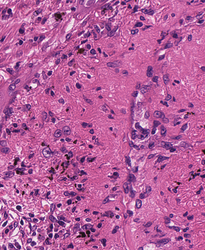
Tumor epithelial tissue: no
Tumor-associated stroma tissue: yes
Normal tissue: no